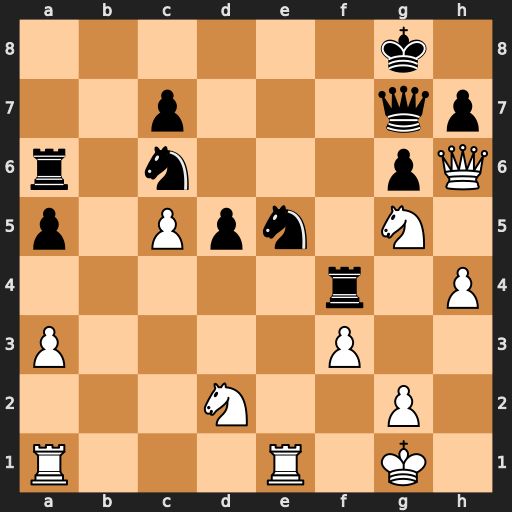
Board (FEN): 6k1/2p3qp/r1n3pQ/p1Ppn1N1/5r1P/P4P2/3N2P1/R3R1K1
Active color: w
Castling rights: -
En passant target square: -
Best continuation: Qxg7+ Kxg7 Ne6+